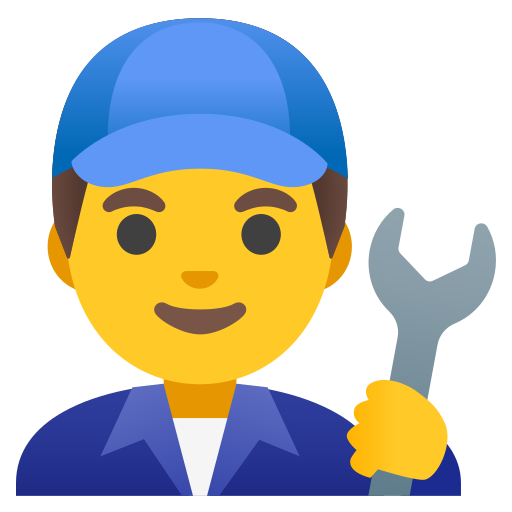
Emoji: 👨‍🔧